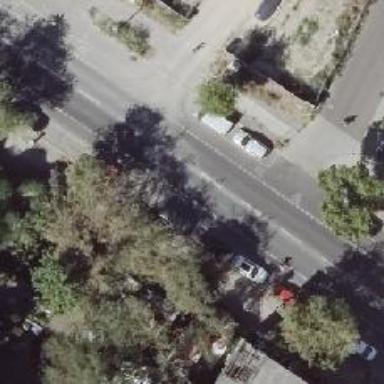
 and parallel parking lanes on both sides of the road."